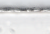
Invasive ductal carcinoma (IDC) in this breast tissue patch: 0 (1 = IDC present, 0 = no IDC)